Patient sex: F
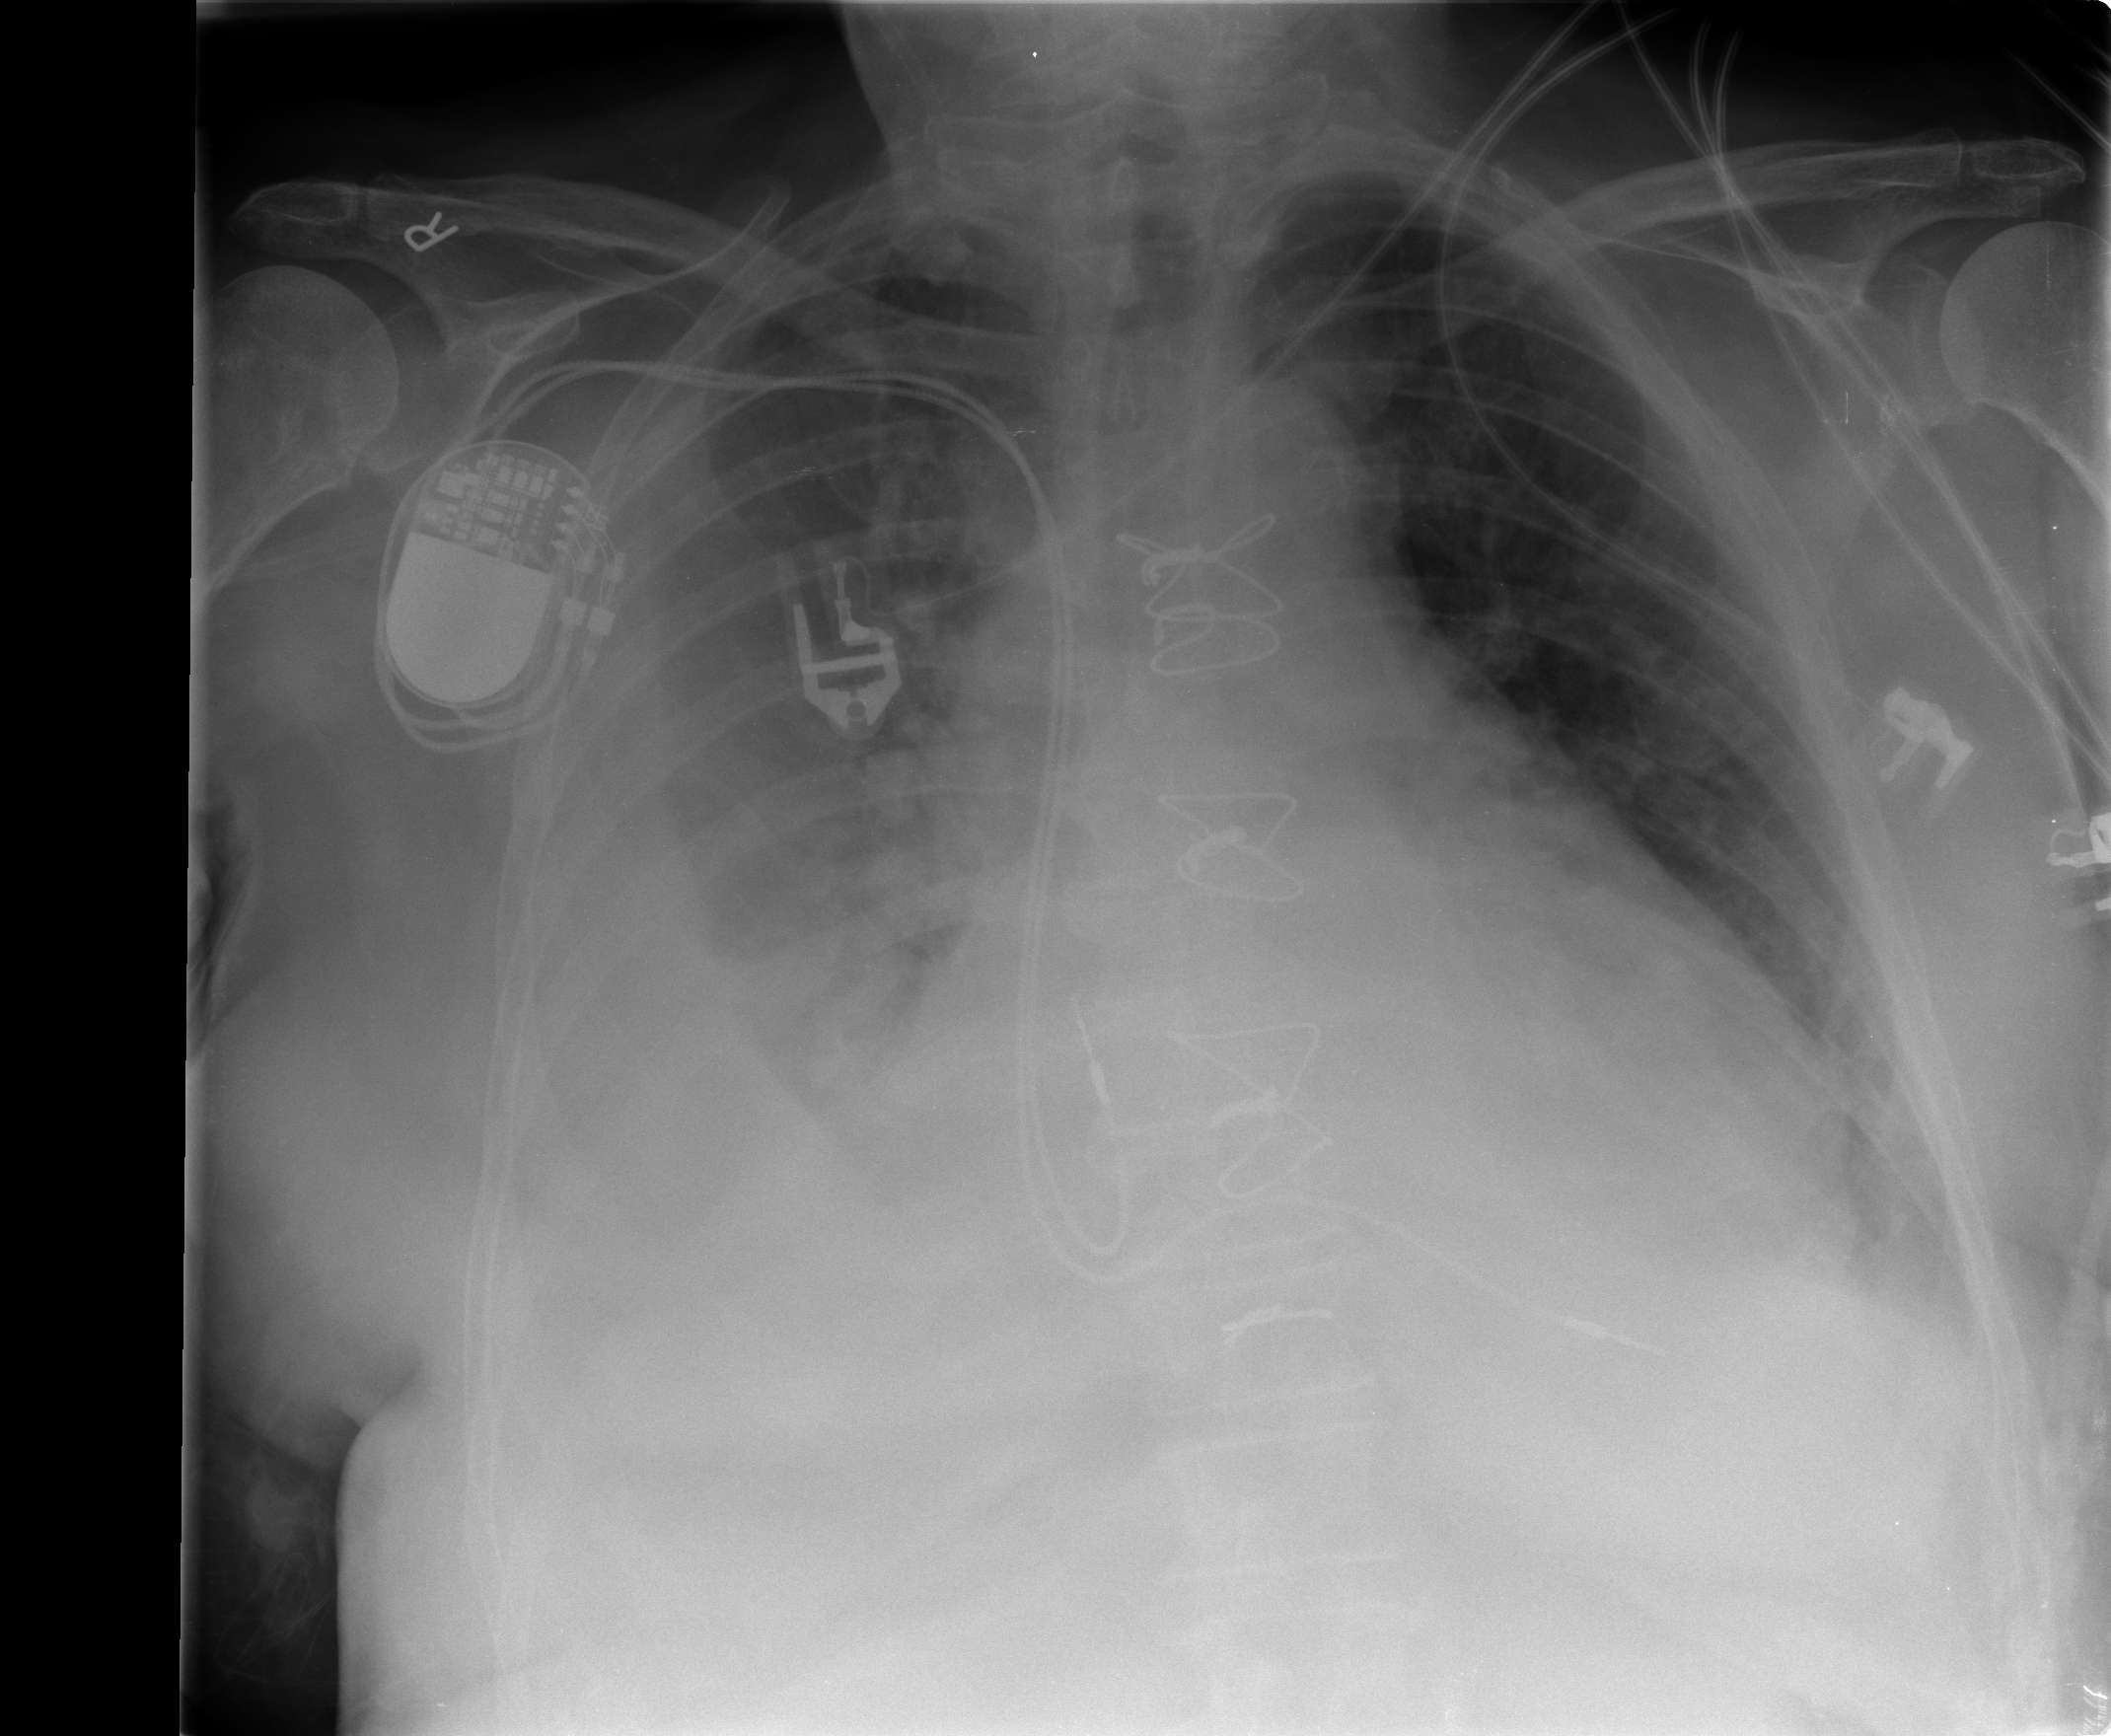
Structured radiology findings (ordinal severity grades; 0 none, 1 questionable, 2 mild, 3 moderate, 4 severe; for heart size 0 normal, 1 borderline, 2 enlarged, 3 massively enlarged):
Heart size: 2
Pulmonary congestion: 1
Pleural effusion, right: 3
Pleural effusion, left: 1
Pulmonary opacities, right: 1
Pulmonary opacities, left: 0
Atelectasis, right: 2
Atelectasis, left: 0